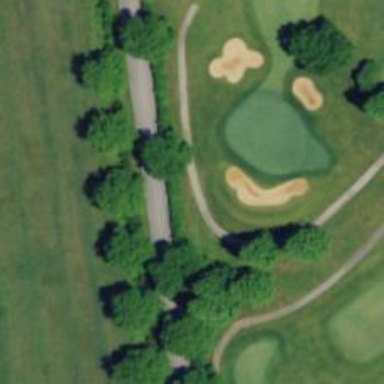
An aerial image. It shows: Path for both roads and golfers.